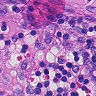
Metastatic tissue present: no